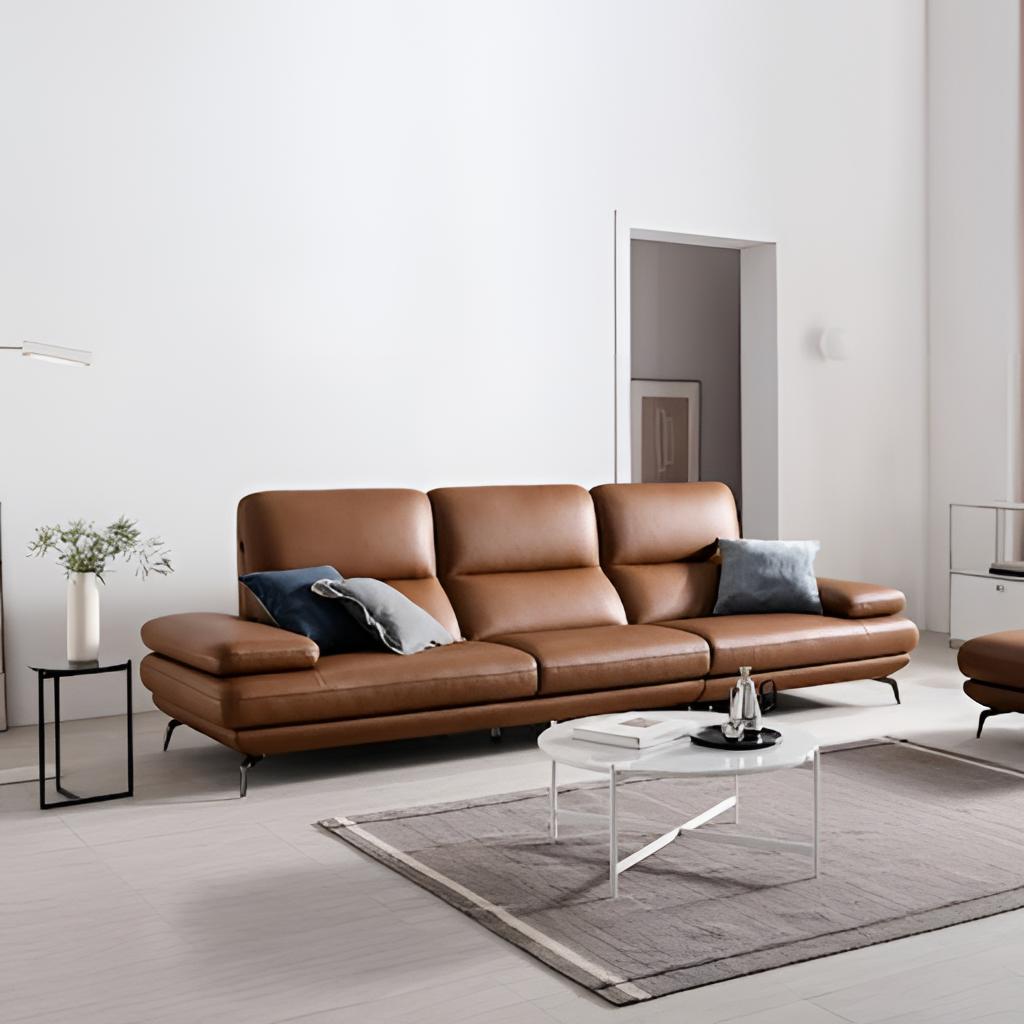
living room, brown leather sofa, tile flooring, with large square pattern, modern, paint wallpaper, with solid pattern